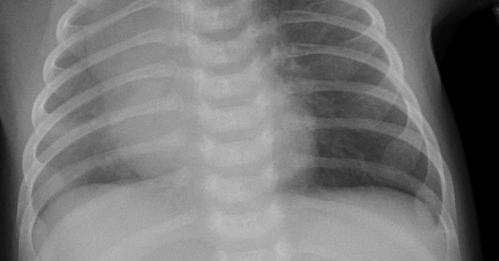
Diagnosis: PNEUMONIA